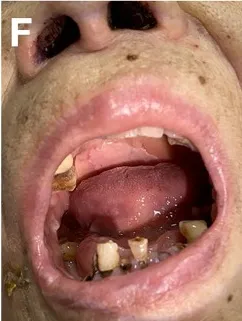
Clinical features of this patient. (F) Sever mucosal lesions on the lips and in the oral cavity.
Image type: pathology (h&e)